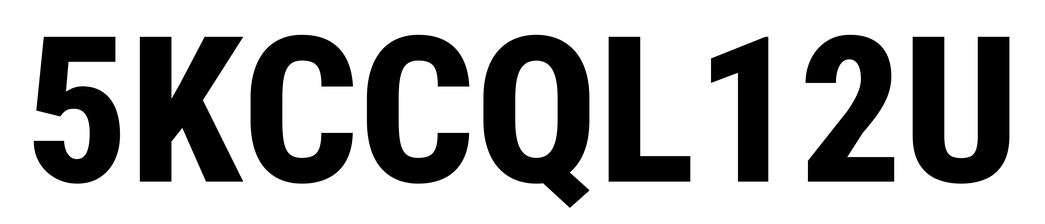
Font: Roboto_Condensed_ExtraBold